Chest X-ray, AP view. Patient: 38 years old, sex M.
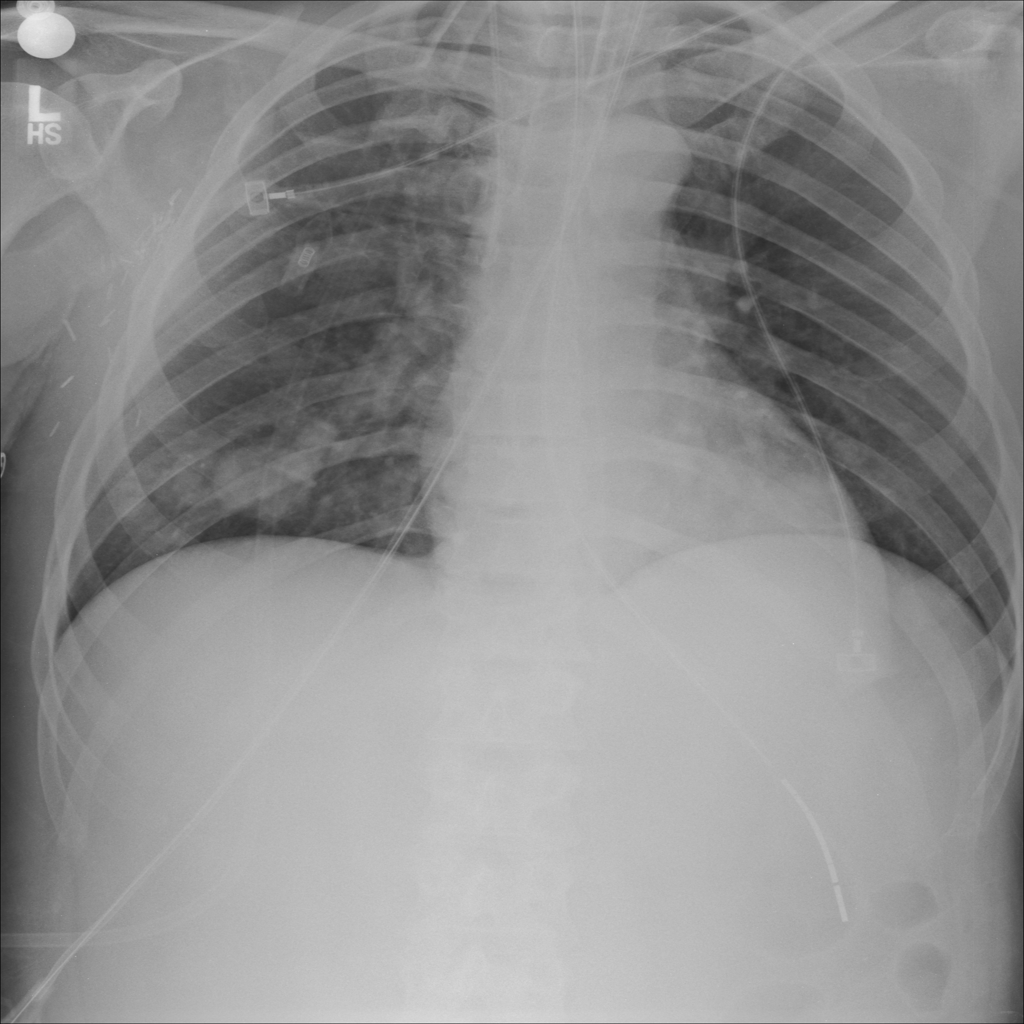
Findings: Nodule